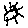
Label: sun